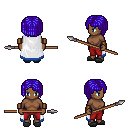
a pixel art fantasy rpg character, female body template, human, dark skin, white trimmed cape, red pants, blue pageboy hairstyle, leather bracers, gray slippers, spear, four views (front, back, left, right), 2x2 character sprite sheet, small pixel art, hard edges, no anti-aliasing